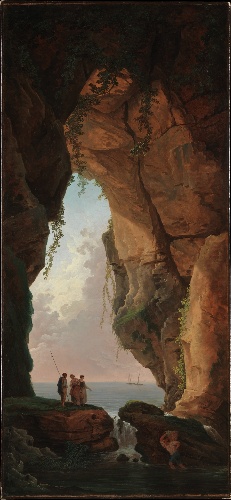
Title: The Mouth of a Cave
Artist: Hubert Robert
Artist bio: French, Paris 1733–1808 Paris
Date: 1784
Object type: Painting
Classification: Paintings
Medium: Oil on canvas
Dimensions: 68 3/4 x 31 1/4 in. (174.6 x 79.4 cm)
Department: European Paintings
Credit line: Gift of J. Pierpont Morgan, 1917
Accession year: 1917
Repository: Metropolitan Museum of Art, New York, NY
Tags: Men|Women|Caves